Aerial crown-view tile of a tropical tree (Barro Colorado Island, Panama), acquired 20250317:
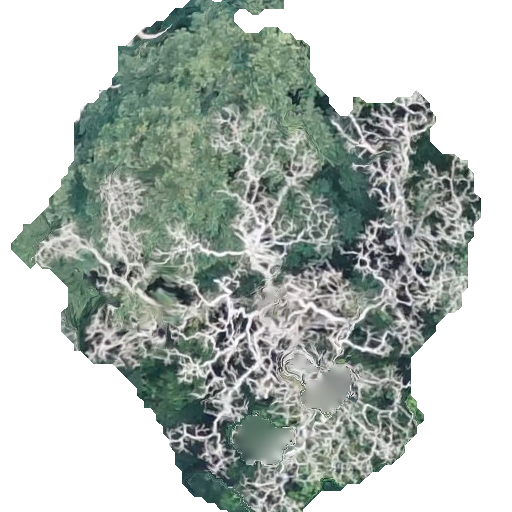
Species: Simarouba amara
GBIF accepted scientific name: Simarouba amara
Crown area: 227.273 m²